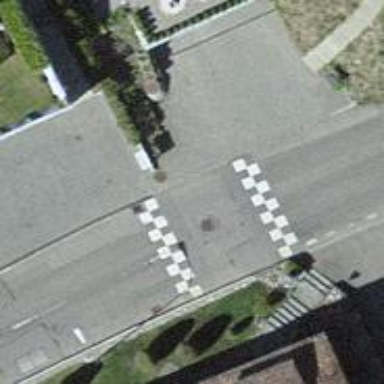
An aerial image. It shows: Table-style traffic calming feature.